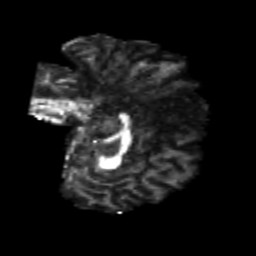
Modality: FA
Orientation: sagittal
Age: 20
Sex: male
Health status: healthy
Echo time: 0.074 s